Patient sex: F
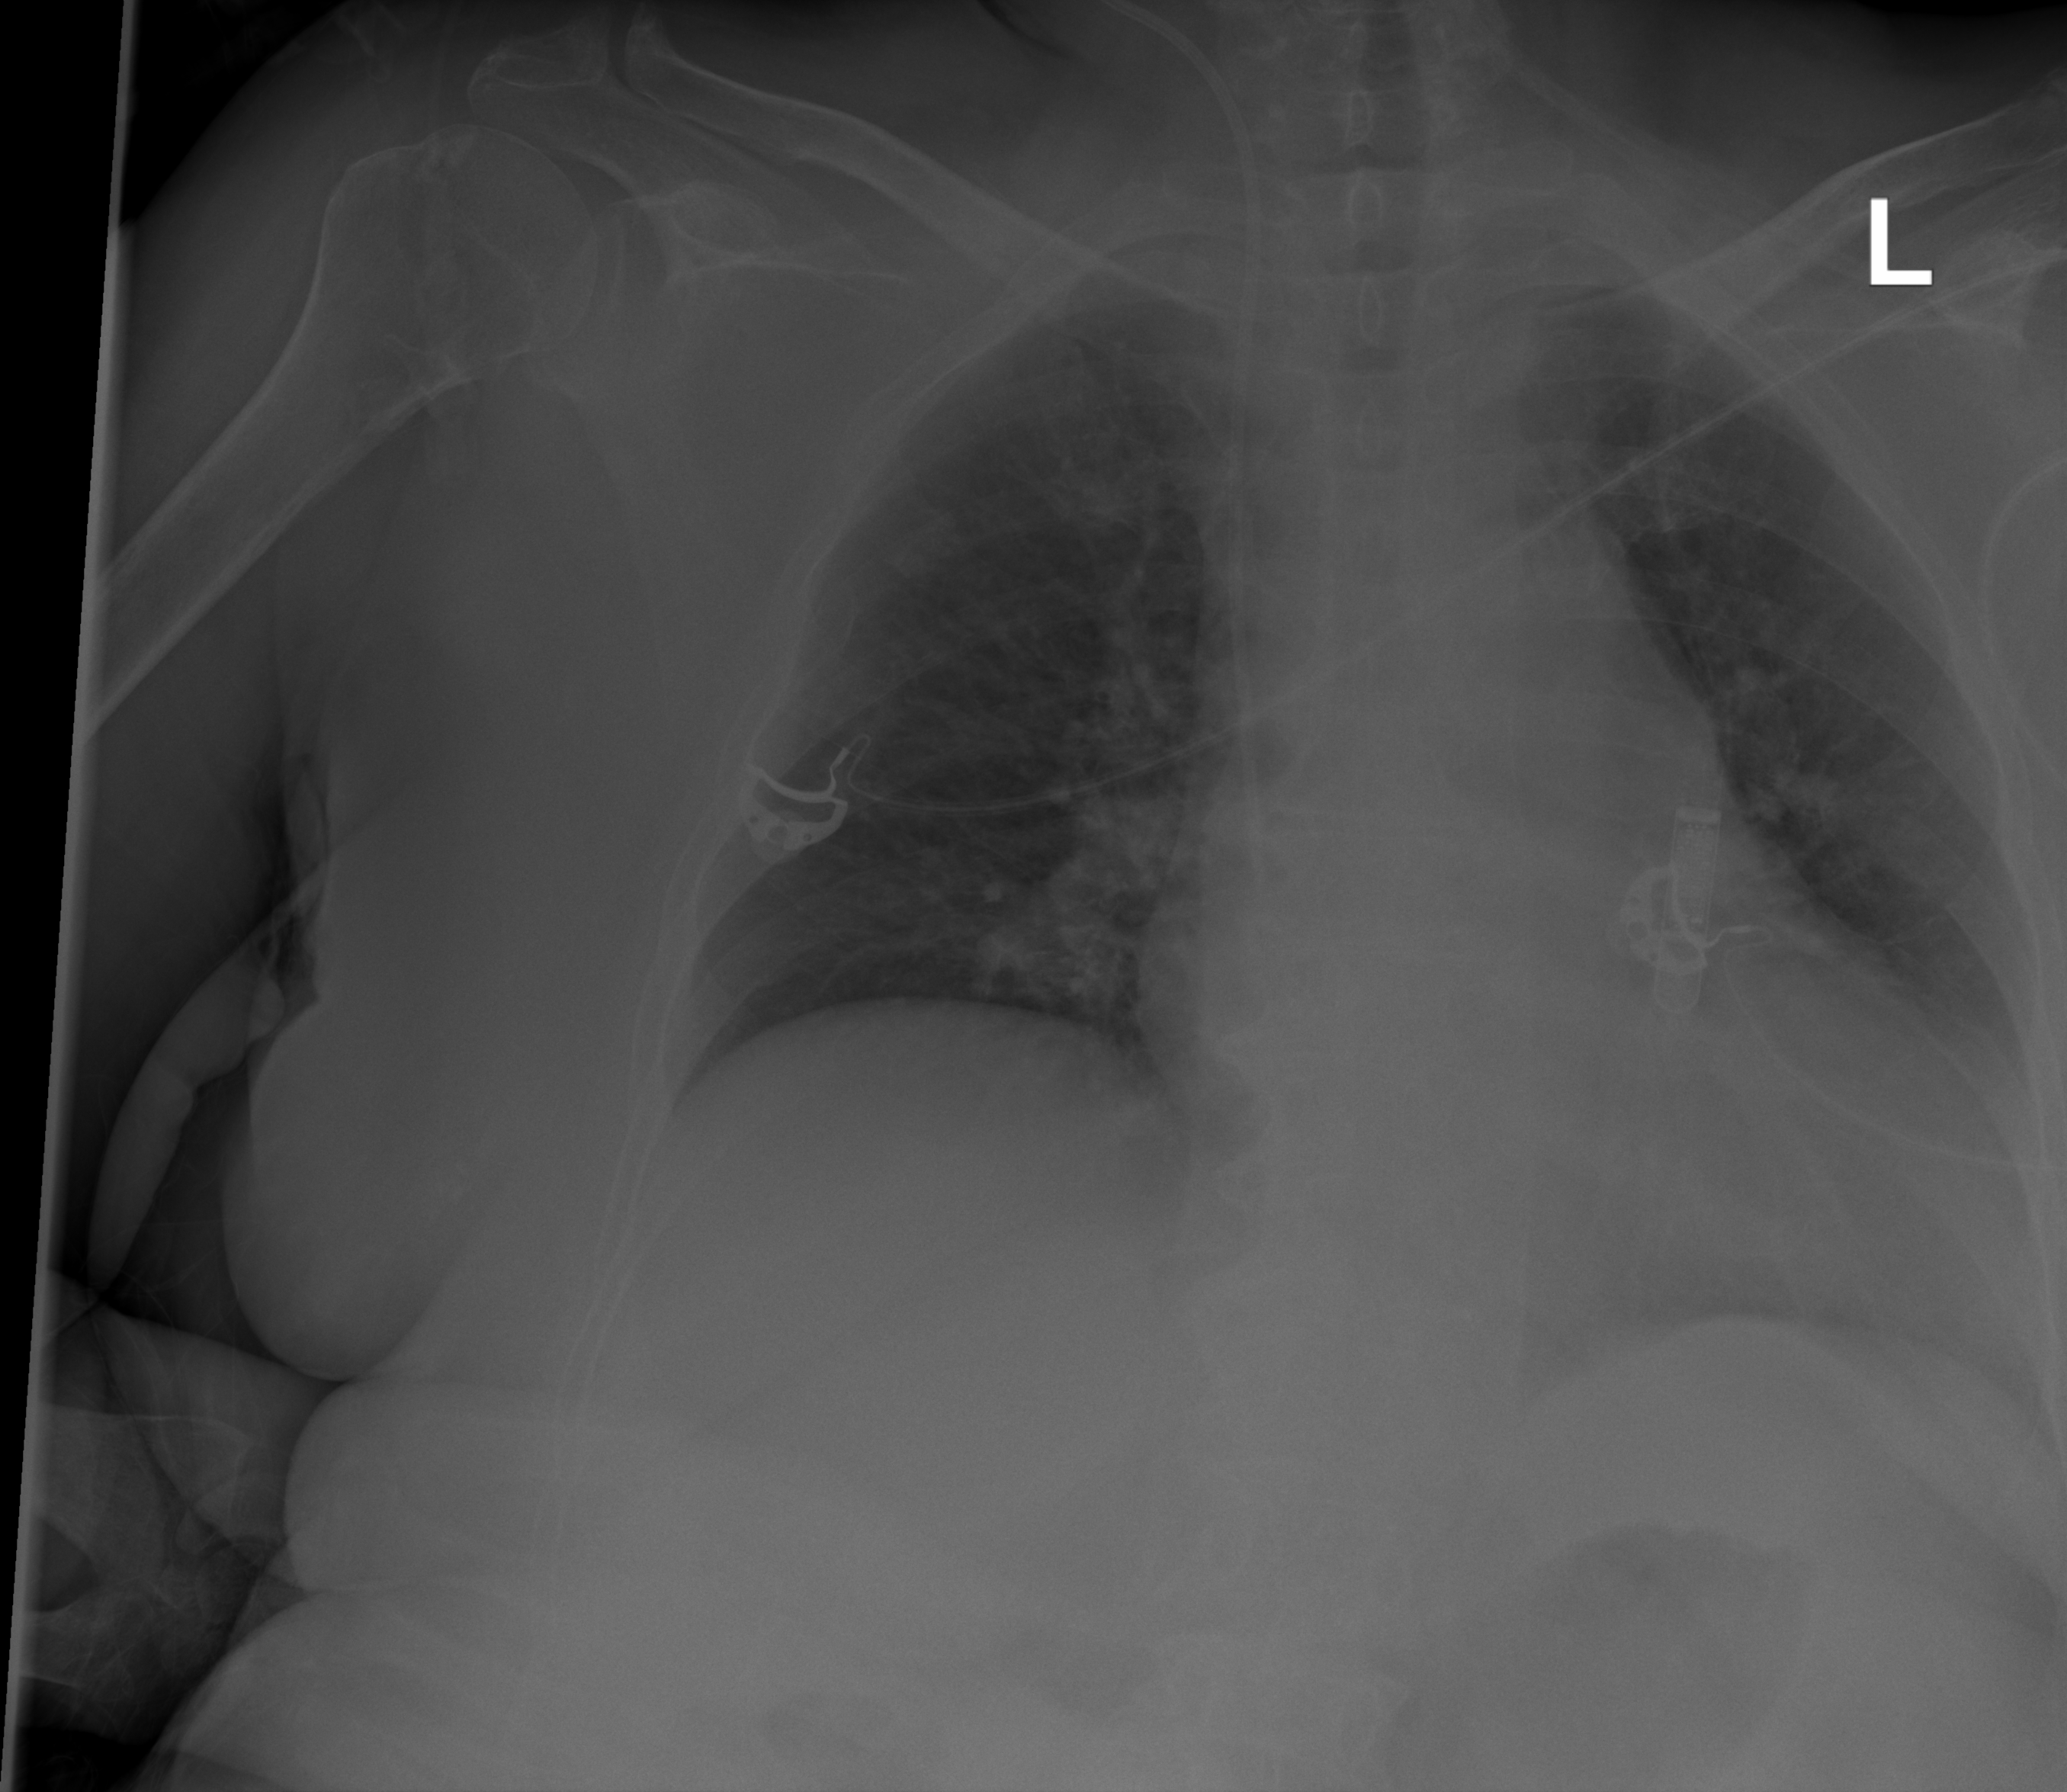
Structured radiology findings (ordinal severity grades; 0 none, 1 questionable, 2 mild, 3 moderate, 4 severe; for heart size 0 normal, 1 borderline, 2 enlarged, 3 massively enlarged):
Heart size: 2
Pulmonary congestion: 0
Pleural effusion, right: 0
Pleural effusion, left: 2
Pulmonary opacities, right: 0
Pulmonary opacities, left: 0
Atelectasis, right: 0
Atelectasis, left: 2